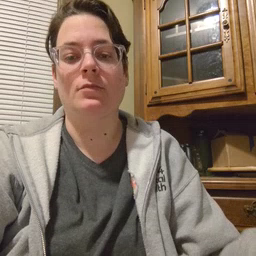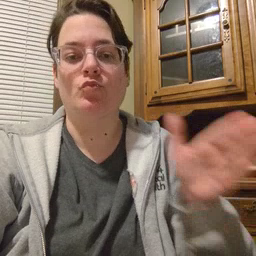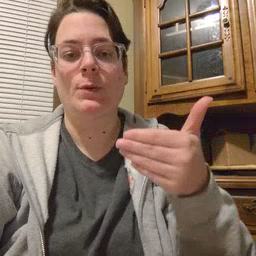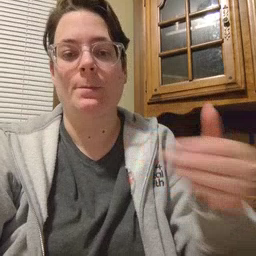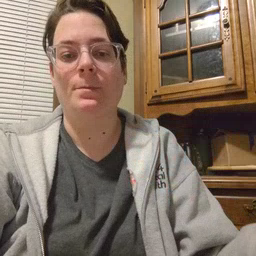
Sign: room